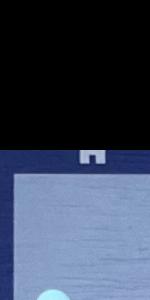
Label: Empty